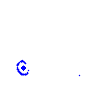
Particle: electron